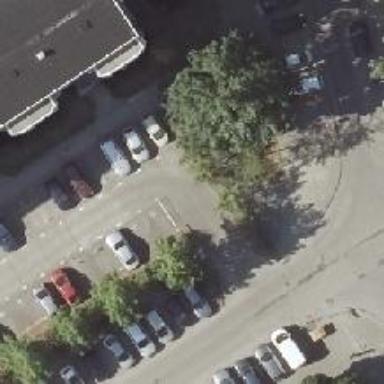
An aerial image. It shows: Parking aisle with concrete surface. There is separate sidewalk alongside the road.